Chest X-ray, AP view. Patient: 10 years old, sex F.
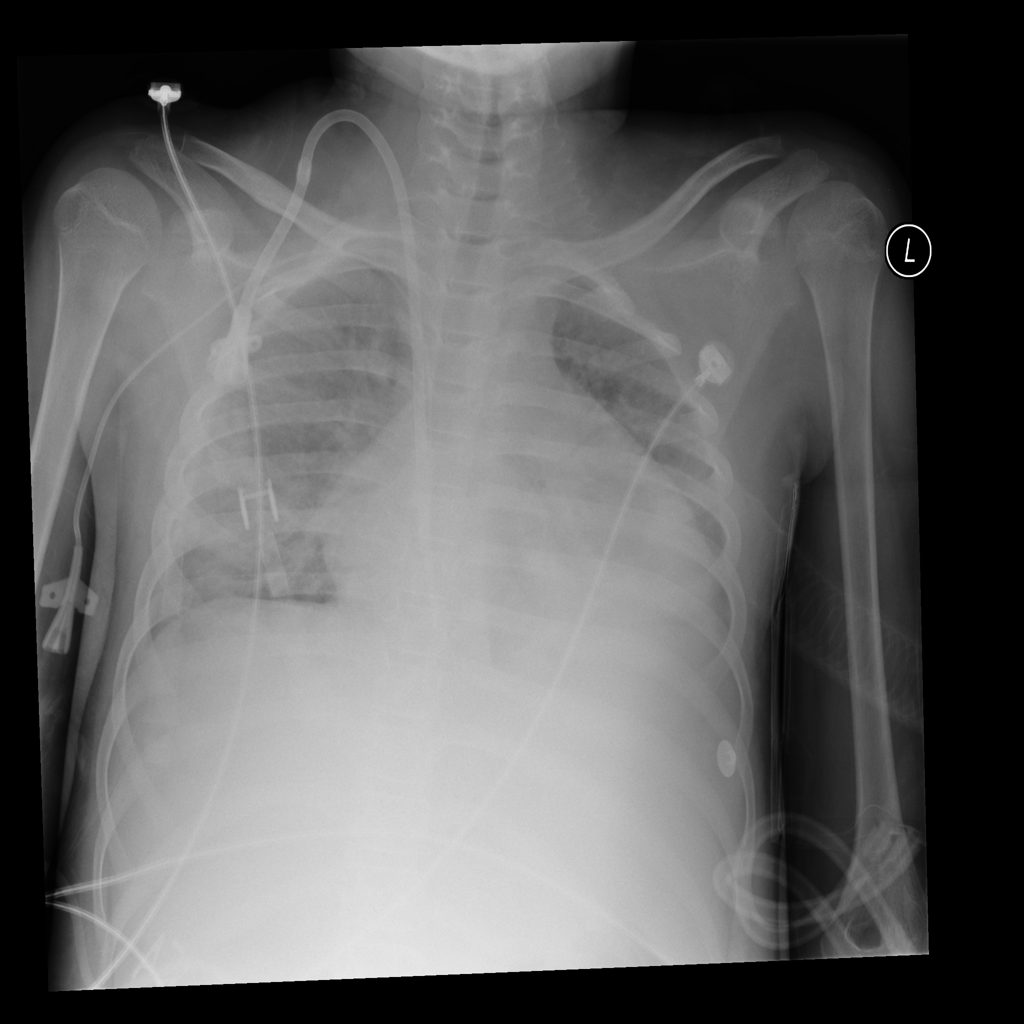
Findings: Atelectasis, Effusion, Infiltration